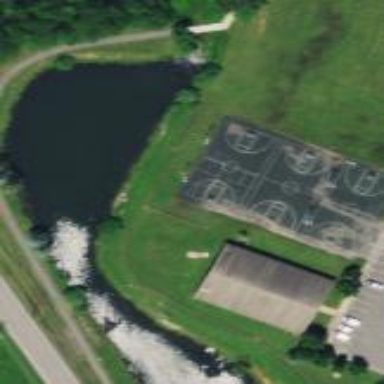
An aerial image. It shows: Basketball court on leisure land pitch.